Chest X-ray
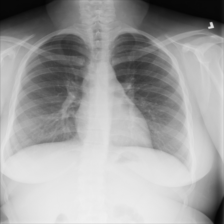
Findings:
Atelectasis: negative
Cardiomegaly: negative
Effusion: negative
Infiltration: negative
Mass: negative
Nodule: negative
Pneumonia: negative
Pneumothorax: negative
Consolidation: negative
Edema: negative
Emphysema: negative
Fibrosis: negative
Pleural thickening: negative
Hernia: negative